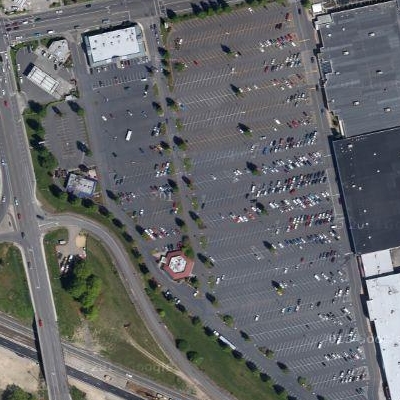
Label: gParking